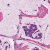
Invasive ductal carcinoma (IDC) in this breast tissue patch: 1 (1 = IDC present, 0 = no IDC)